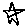
Label: star